Question: I am creating mockup where the content will look like a board, a little like Pinterest. I am using Twitters-Bootstrap, and are having some issues with the layout.
I have a dynamic amount of elements, so I thought I could just have one row, and the items would then just wrap to the next line. This, however, creates som wierd space between the content-spans (see image below).
I am not a designer, so my question is, if there is a way to use one single row to display all the content blocks, still using the fluid design?
Another way would be to programmatically add the rows, but it seems like a problem which the stylesheet and not business logic should solve.

The code looks like this:
'''
<div class="container-fluid">
<div class="row-fluid">
<div class="span12">
<li class="span3 pdt10">
<div class="thumbnail">
<img src="http://placehold.it/260x180" alt="">
<div class="caption">
<h5>
Thumbnail label</h5>
<p>
Cras justo odio, dapibus ac facilisis in, egestas eget quam. Donec id elit non mi
porta gravida at eget metus. Nullam id dolor id nibh ultricies vehicula ut id elit.</p>
<p>
<a href="#" class="btn btn-primary">Action</a> <a href="#" class="btn">Action</a></p>
</div>
</div>
</li>
<li class="span3 pdt10">
<div class="thumbnail">
<img src="http://placehold.it/260x180" alt="">
<div class="caption">
<h5>
Thumbnail label</h5>
<p>
Cras justo odio, dapibus ac facilisis in, egestas eget quam. Donec id elit non mi
porta gravida at eget metus. Nullam id dolor id nibh ultricies vehicula ut id elit.</p>
<p>
<a href="#" class="btn btn-primary">Action</a> <a href="#" class="btn">Action</a></p>
</div>
</div>
</li>
<li class="span3 pdt10">
<div class="thumbnail">
<img src="http://placehold.it/260x180" alt="">
<div class="caption">
<h5>
Thumbnail label</h5>
<p>
Cras justo odio, dapibus ac facilisis in, egestas eget quam. Donec id elit non mi
porta gravida at eget metus. Nullam id dolor id nibh ultricies vehicula ut id elit.</p>
<p>
<a href="#" class="btn btn-primary">Action</a> <a href="#" class="btn">Action</a></p>
</div>
</div>
</li>
<li class="span3 pdt10">
<div class="thumbnail">
<img src="http://placehold.it/260x180" alt="">
<div class="caption">
<h5>
Thumbnail label</h5>
<p>
Cras justo odio, dapibus ac facilisis in, egestas eget quam. Donec id elit non mi
porta gravida at eget metus. Nullam id dolor id nibh ultricies vehicula ut id elit.</p>
<p>
<a href="#" class="btn btn-primary">Action</a> <a href="#" class="btn">Action</a></p>
</div>
</div>
</li>
<li class="span3 pdt10">
<div class="thumbnail">
<img src="http://placehold.it/260x180" alt="">
<div class="caption">
<h5>
Thumbnail label</h5>
<p>
Cras justo odio, dapibus ac facilisis in, egestas eget quam. Donec id elit non mi
porta gravida at eget metus. Nullam id dolor id nibh ultricies vehicula ut id elit.</p>
<p>
<a href="#" class="btn btn-primary">Action</a> <a href="#" class="btn">Action</a></p>
</div>
</div>
</li>
</div>
</div>
'''
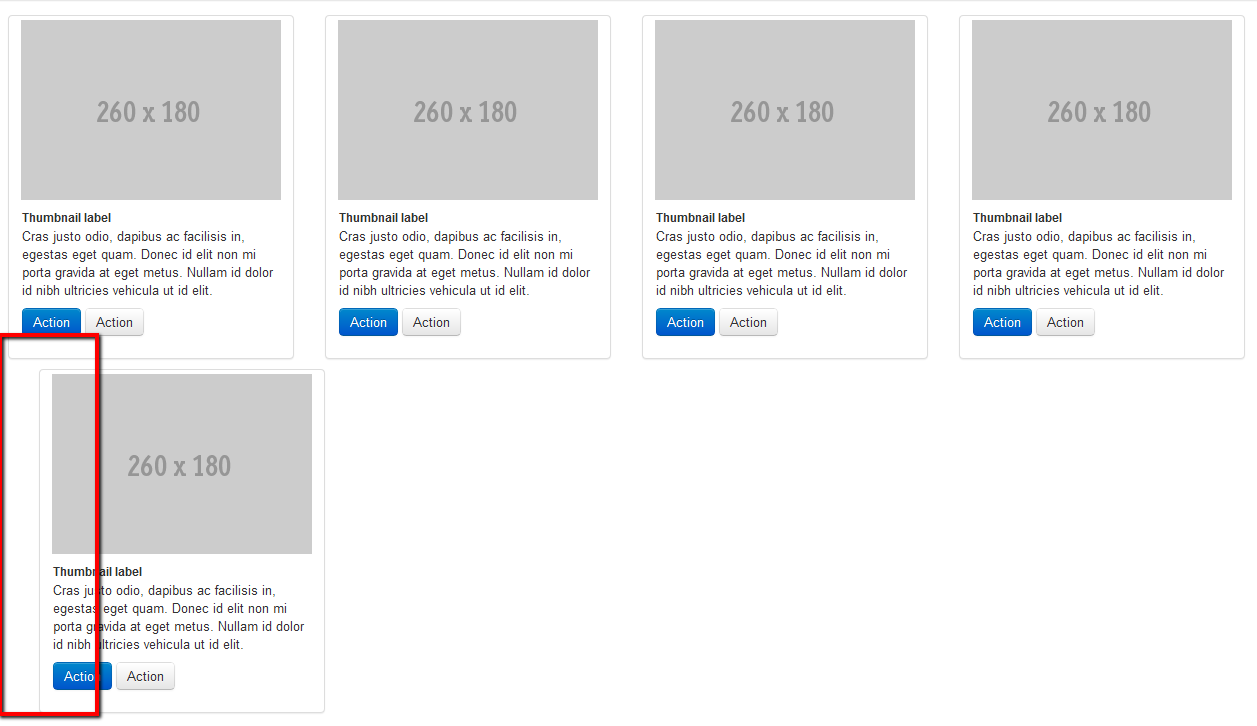
Answer: Use the CSS property nth-child with media queries to remove the left margin on the first element of each line -
'''
.myclass > li:nth-child(4n+1) {
margin-left: 0px;
}
'''
Media queries are explained here <URL>
And nth-child is used in Twitter Bootstrap as well.